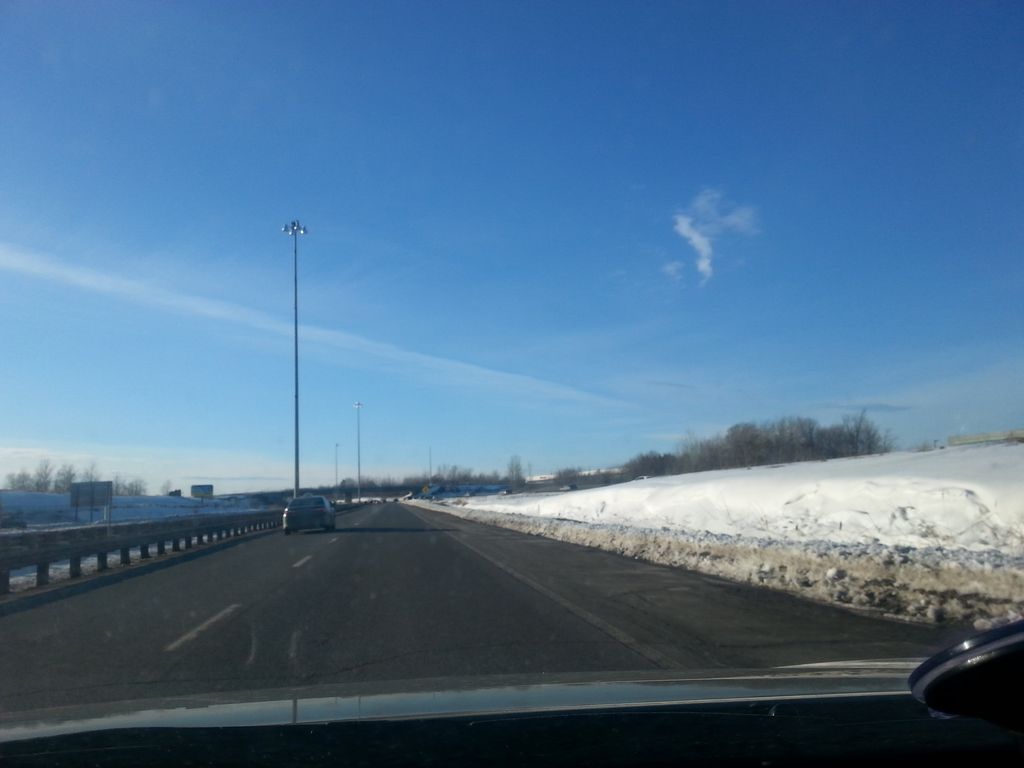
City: quebec_city